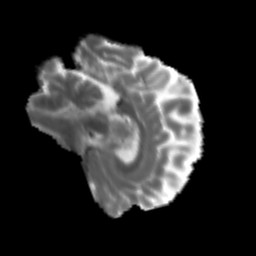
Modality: MD
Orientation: sagittal
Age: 48
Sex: male
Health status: healthy
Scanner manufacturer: siemens
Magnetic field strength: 3 T
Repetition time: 3.6 s
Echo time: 0.0964 s